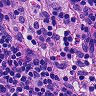
Metastatic tissue present: no